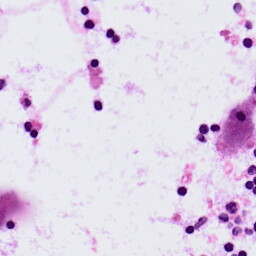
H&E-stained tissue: LymphNode